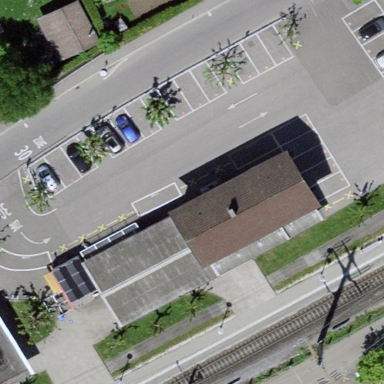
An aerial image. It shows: Parking area with surface parking designated for park and ride for the train.